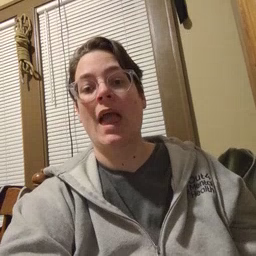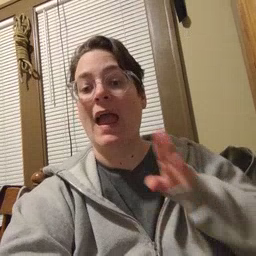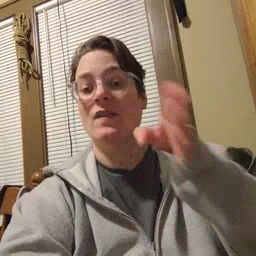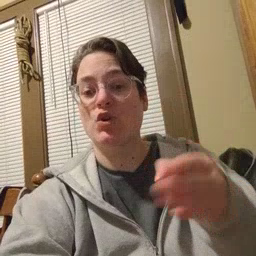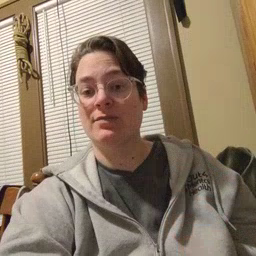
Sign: after